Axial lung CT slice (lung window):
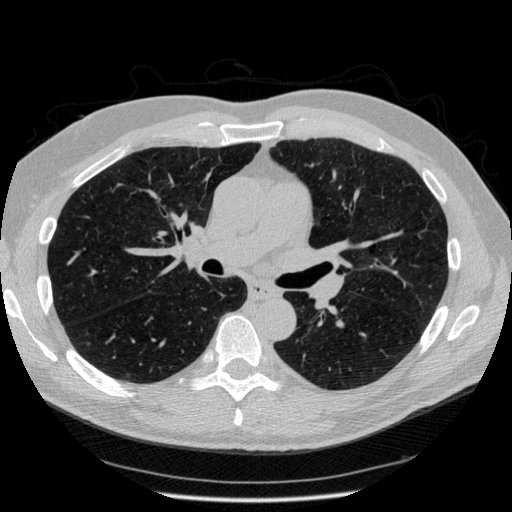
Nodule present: no